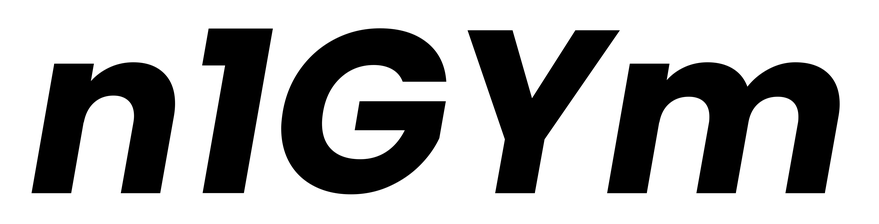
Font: Poppins-BoldItalic